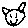
Label: cat